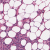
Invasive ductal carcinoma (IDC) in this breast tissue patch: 1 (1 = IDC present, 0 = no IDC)